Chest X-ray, PA view. Patient: 44 years old, sex M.
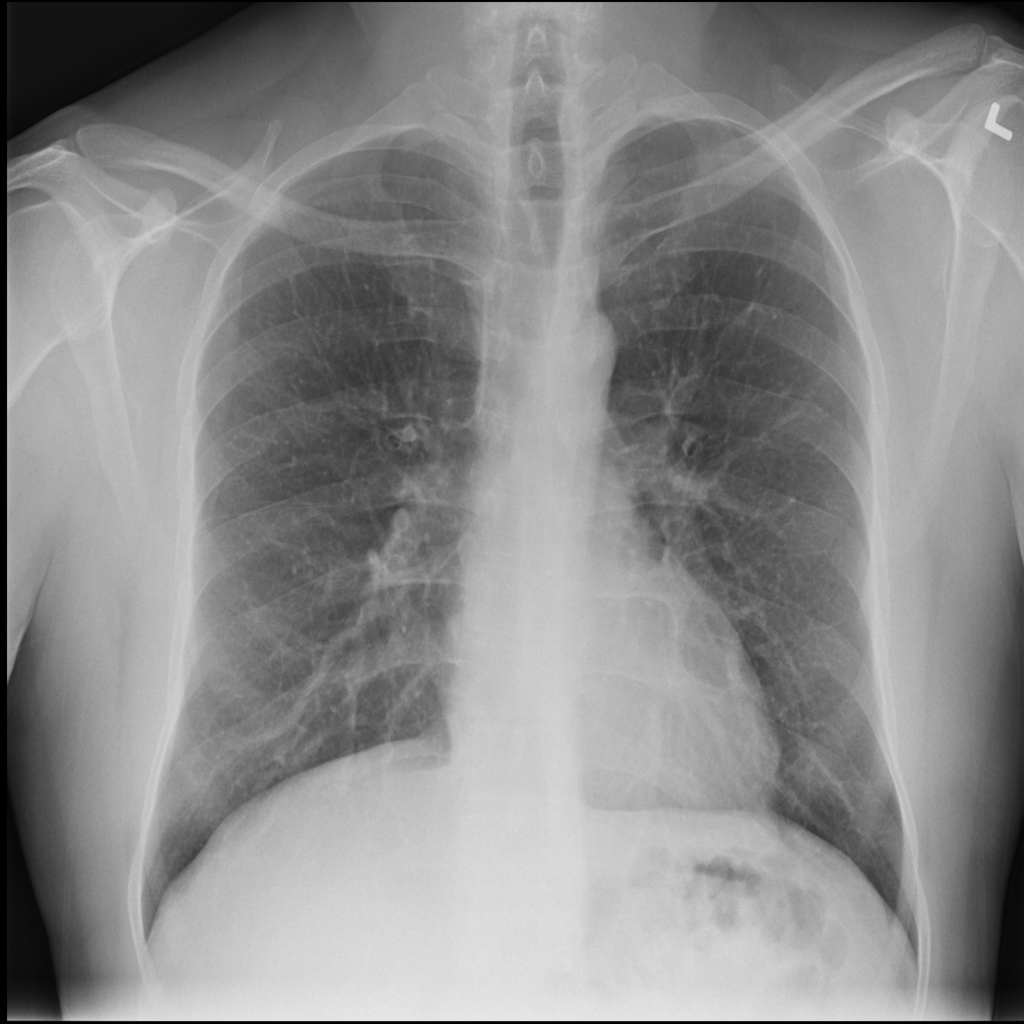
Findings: No Finding